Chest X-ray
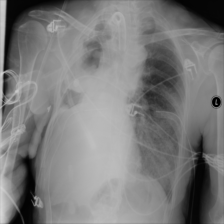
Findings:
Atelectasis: negative
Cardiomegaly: negative
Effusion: negative
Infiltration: negative
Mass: negative
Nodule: positive
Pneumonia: negative
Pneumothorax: negative
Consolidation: negative
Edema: negative
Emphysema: negative
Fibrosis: negative
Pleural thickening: negative
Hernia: negative